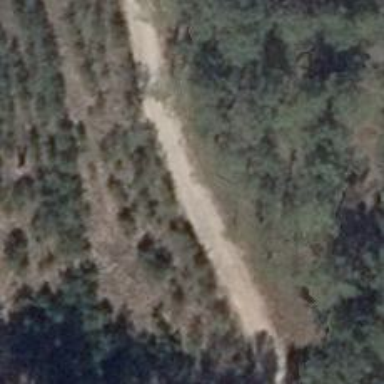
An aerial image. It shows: Sandy track with grade5 tracktype.